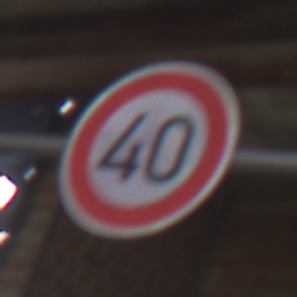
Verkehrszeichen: Geschwindigkeit40
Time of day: Midday
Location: Roofed (Special)
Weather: Overcast
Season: NotSpecified
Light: Natural